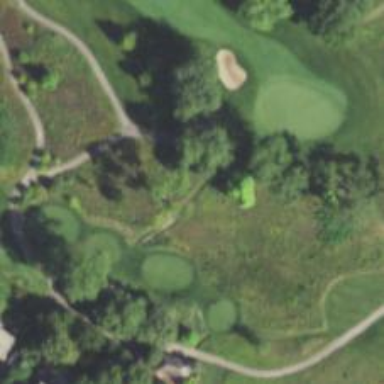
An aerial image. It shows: Footway that resembles golf path.